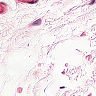
Metastatic tissue present: no